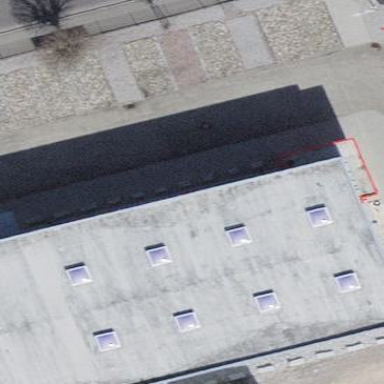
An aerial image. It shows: Commercial building housing hardware shop.